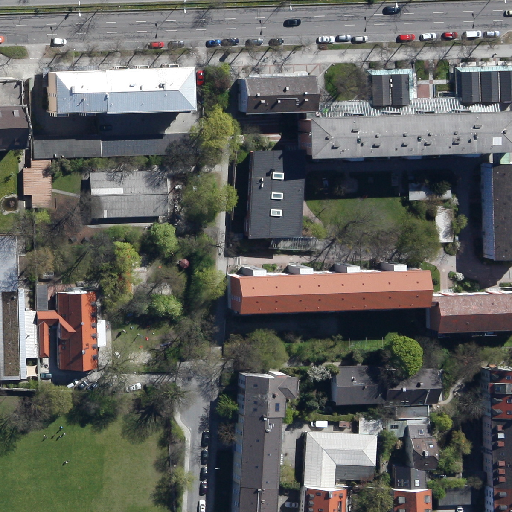
Referring expression: van in the parking area